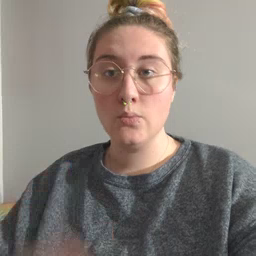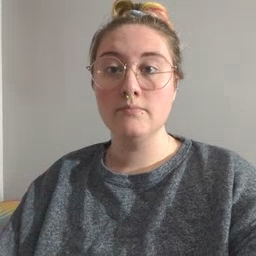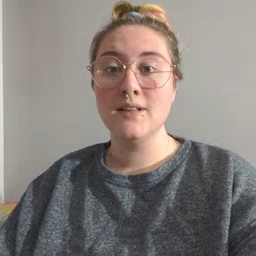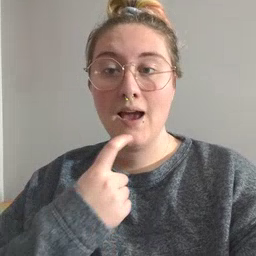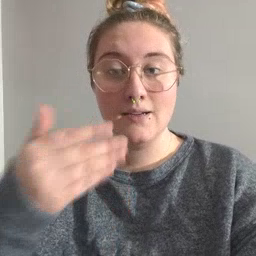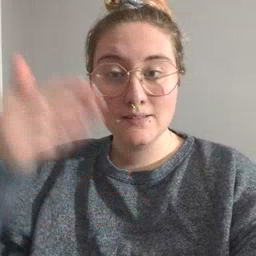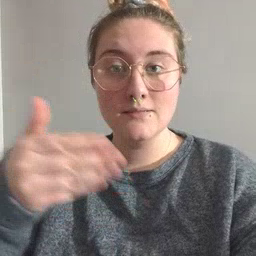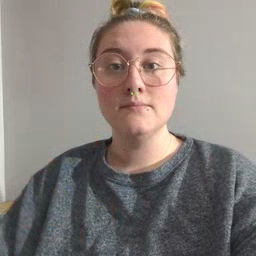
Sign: glasswindow